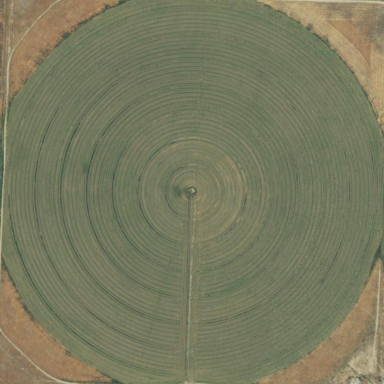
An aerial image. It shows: Farmland with pivot irrigation system.